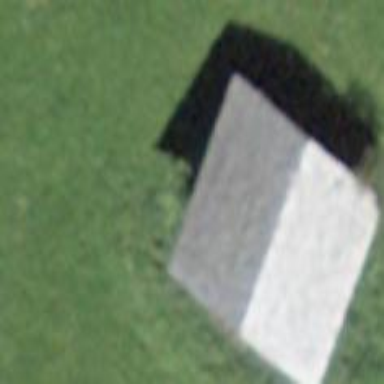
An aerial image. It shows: Barn.